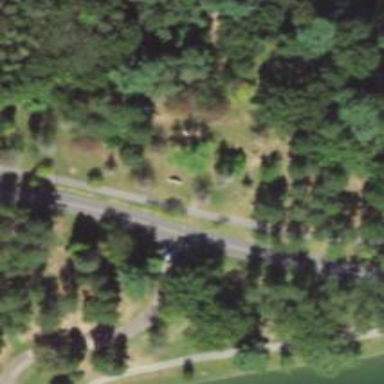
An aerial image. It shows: Memorial site with historic significance.